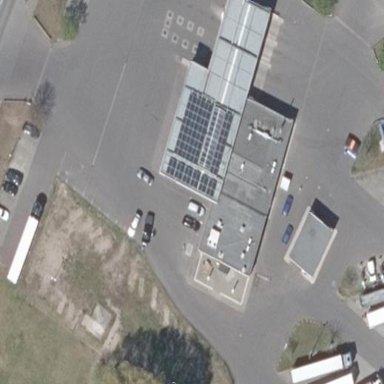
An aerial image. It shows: View of roof of building.